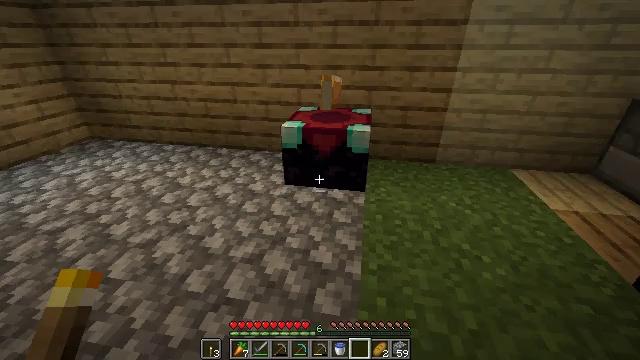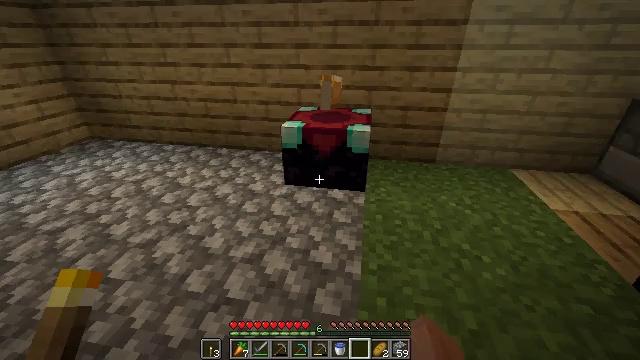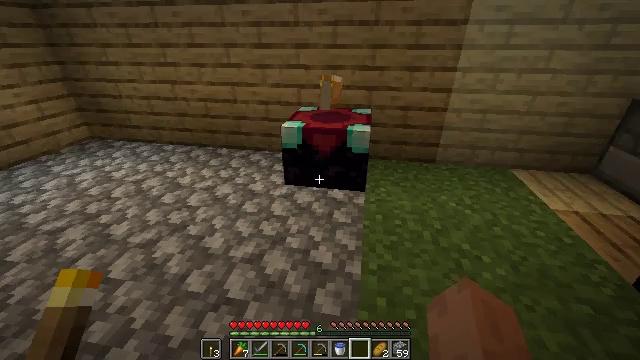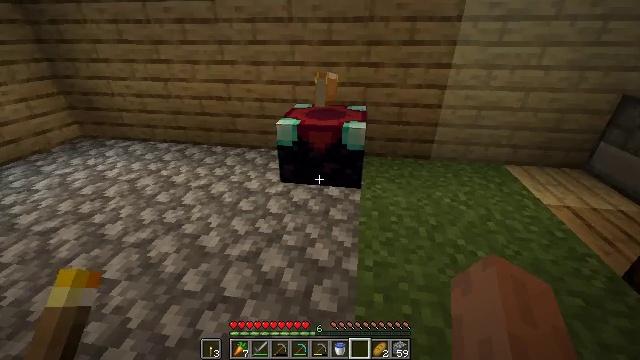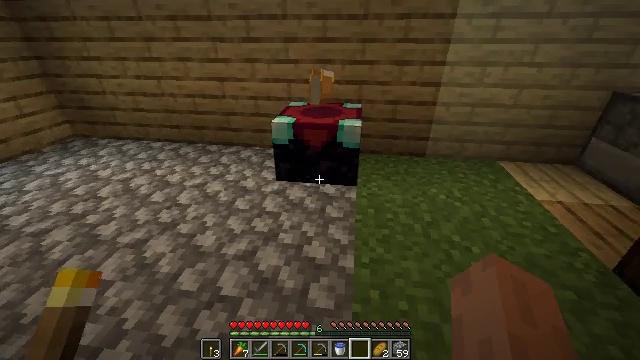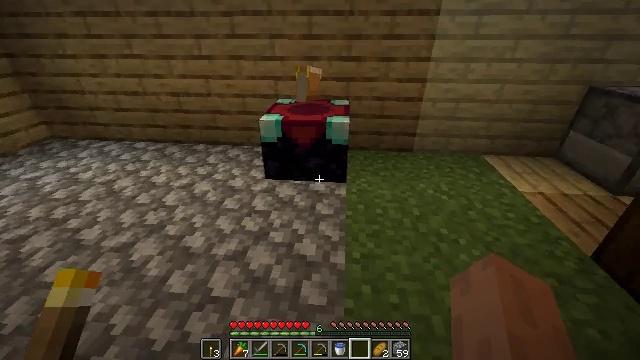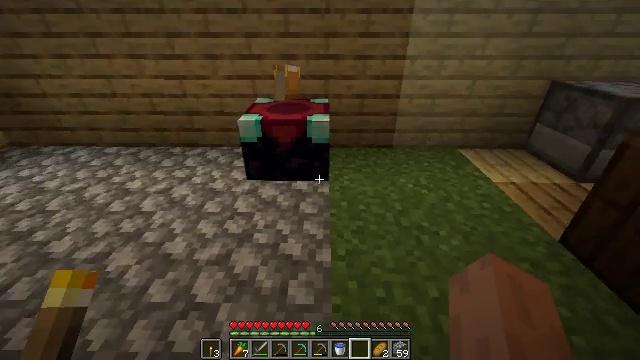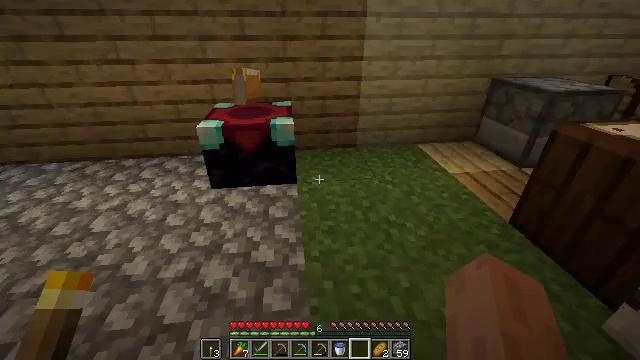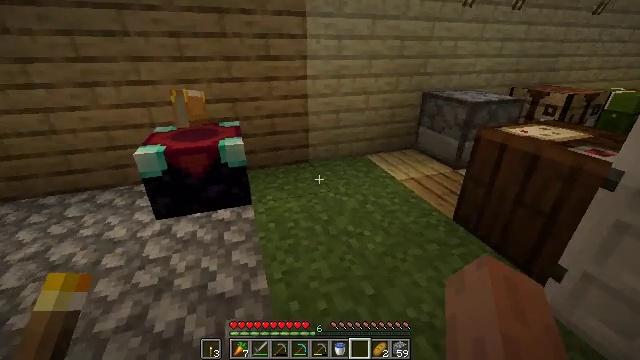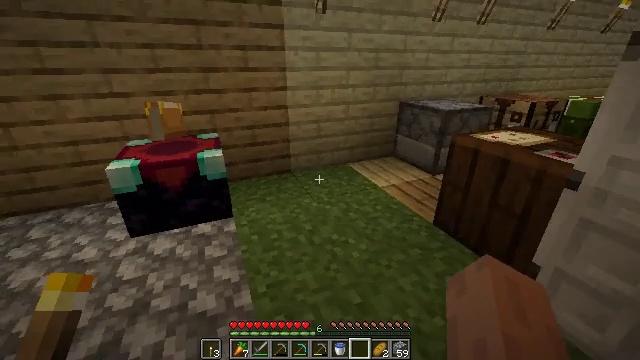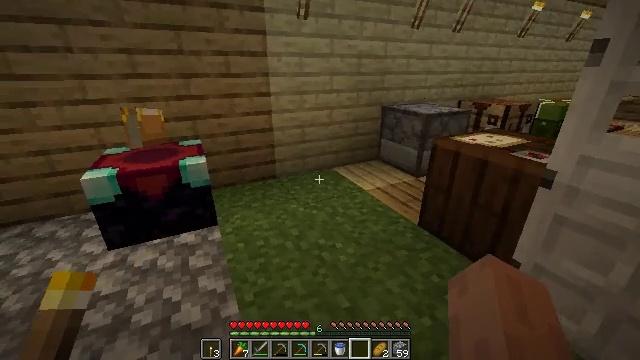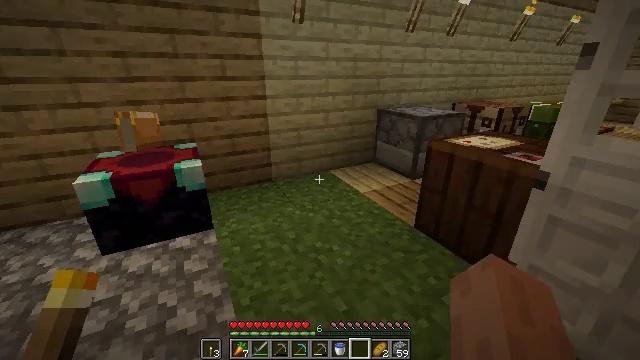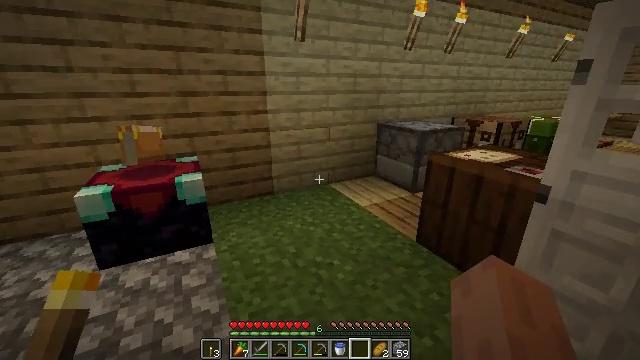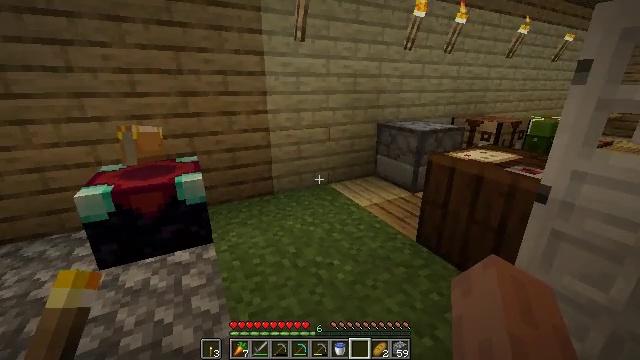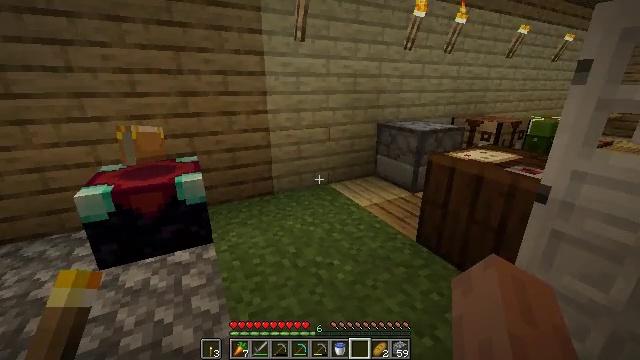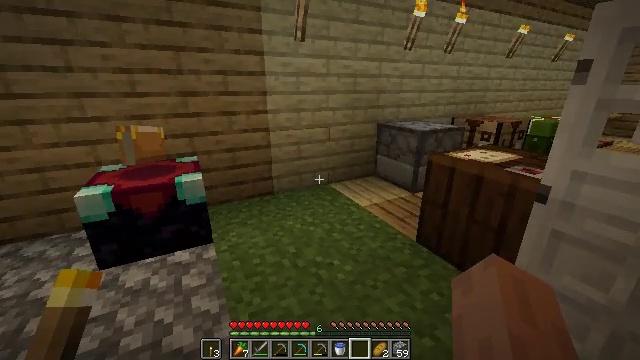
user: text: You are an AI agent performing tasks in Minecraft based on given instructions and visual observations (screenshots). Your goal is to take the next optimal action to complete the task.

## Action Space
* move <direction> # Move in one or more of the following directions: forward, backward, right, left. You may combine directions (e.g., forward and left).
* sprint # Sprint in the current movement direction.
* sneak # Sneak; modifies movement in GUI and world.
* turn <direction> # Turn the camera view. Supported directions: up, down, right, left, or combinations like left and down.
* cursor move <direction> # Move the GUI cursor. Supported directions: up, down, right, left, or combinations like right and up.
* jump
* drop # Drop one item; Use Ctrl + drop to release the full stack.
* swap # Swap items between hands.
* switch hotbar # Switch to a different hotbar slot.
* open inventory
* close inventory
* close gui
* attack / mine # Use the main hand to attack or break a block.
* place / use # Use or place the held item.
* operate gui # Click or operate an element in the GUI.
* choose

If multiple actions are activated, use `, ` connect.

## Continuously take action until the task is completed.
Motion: motion action
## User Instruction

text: Destroy the enchanting table to collect it.
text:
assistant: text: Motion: no_op
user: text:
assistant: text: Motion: no_op
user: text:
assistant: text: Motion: turn right
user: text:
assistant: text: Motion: turn right
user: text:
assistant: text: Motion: turn right
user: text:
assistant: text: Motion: turn right
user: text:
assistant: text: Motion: turn right
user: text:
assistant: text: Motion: turn right and up
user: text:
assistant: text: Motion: turn right and up
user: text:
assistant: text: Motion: turn right and up
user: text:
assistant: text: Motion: no_op
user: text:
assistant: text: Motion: turn up
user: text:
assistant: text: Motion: no_op
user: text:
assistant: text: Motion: no_op
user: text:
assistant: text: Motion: no_op
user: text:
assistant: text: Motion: no_op
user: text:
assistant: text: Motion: turn down
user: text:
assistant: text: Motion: turn left and down
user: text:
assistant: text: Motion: turn left and down
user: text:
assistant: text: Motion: turn left and down
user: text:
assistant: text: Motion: turn left
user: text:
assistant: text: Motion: turn left
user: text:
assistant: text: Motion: turn left
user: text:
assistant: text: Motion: no_op
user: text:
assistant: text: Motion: no_op
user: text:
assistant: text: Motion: no_op
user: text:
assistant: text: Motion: no_op
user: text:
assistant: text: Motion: move forward, turn right
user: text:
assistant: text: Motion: move forward, turn right
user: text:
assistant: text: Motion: move forward, turn right